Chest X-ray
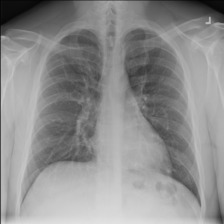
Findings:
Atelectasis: negative
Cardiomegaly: negative
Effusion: negative
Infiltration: negative
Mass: negative
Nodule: negative
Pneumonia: negative
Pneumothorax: negative
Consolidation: negative
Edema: negative
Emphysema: negative
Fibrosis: negative
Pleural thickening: negative
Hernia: negative